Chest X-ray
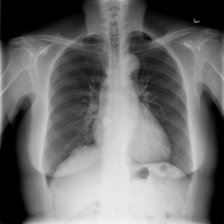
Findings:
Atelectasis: negative
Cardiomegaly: negative
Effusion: negative
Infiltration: negative
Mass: negative
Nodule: negative
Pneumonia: negative
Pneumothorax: negative
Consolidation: negative
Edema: negative
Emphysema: negative
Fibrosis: negative
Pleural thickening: negative
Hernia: negative